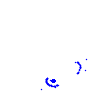
Particle: pion